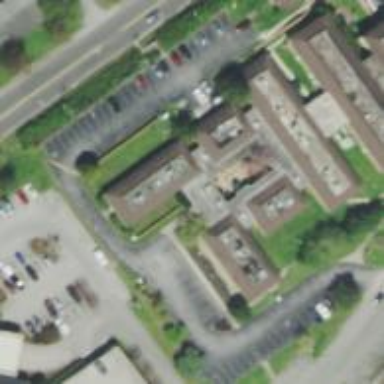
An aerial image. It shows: Hospital providing healthcare services.